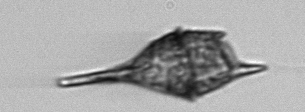
Label: Tripos_lineatus